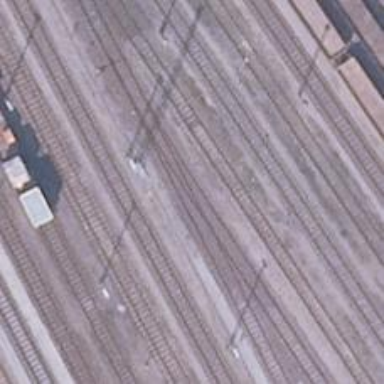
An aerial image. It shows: Railway siding for service.